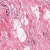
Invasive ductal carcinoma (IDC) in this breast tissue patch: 0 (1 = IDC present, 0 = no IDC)